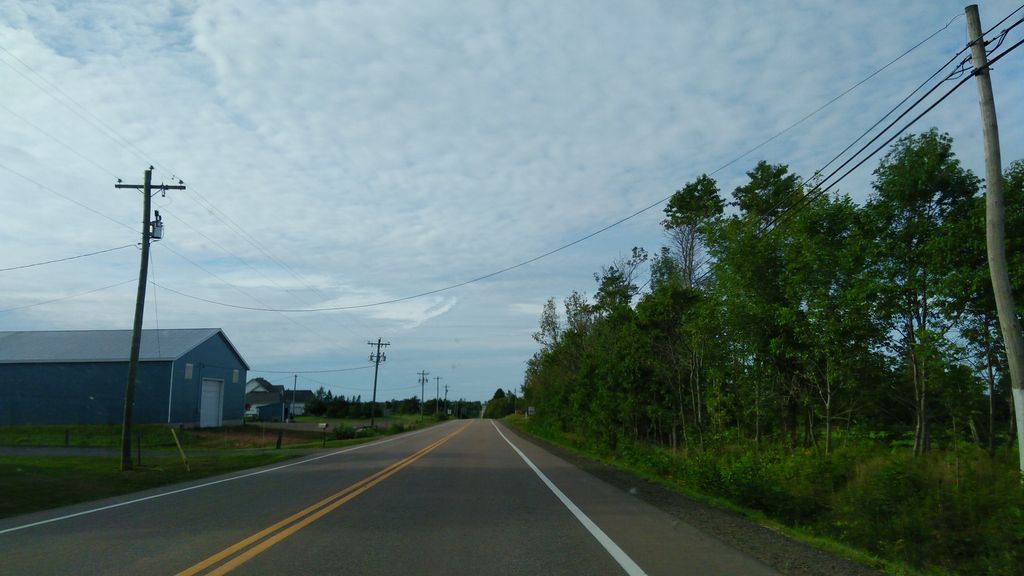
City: charlottetown